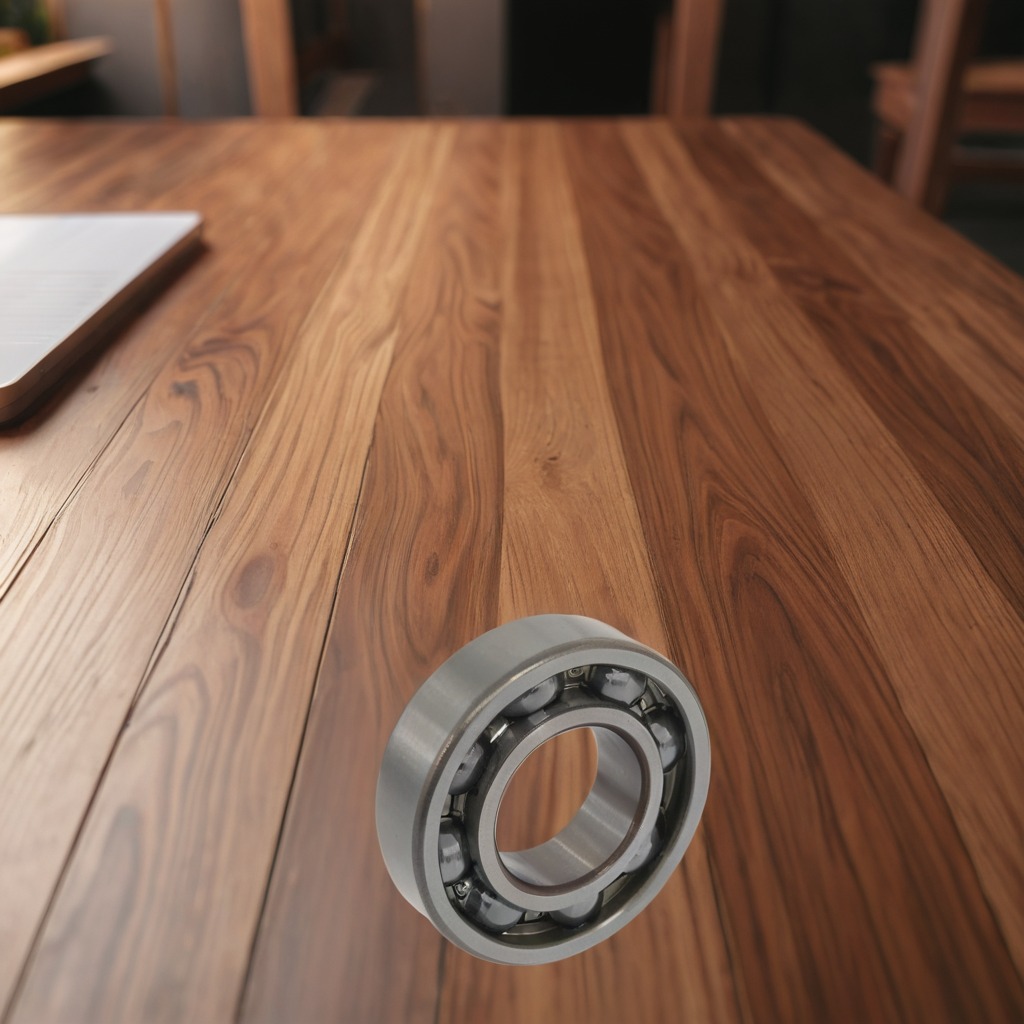
A metal ball bearing is lying on the wooden table in a carpentry studio.